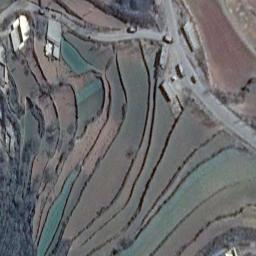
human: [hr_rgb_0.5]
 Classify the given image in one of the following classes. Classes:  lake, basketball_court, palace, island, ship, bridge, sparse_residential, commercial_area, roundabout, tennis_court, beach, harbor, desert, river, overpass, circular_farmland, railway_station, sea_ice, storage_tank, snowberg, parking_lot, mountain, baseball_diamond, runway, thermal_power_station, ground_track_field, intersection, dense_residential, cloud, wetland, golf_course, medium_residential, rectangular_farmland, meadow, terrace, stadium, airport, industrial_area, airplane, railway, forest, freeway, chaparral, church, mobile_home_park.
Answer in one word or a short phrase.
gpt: terrace